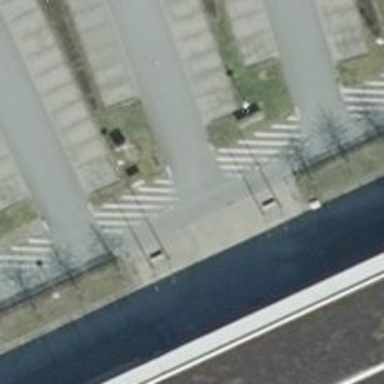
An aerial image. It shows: Road serving as parking aisle.